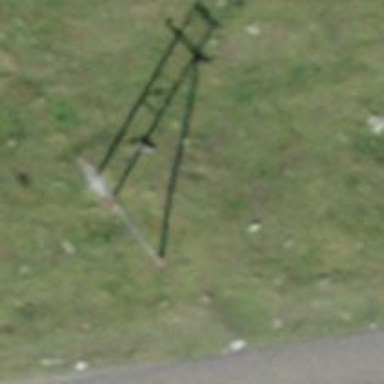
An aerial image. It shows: Minor power line.